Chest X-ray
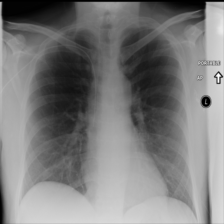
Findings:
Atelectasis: negative
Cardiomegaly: negative
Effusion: negative
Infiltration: negative
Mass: negative
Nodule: negative
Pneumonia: negative
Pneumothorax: negative
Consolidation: negative
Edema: negative
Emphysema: negative
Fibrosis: negative
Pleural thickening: negative
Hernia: negative